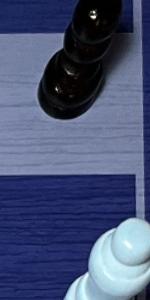
Label: Empty